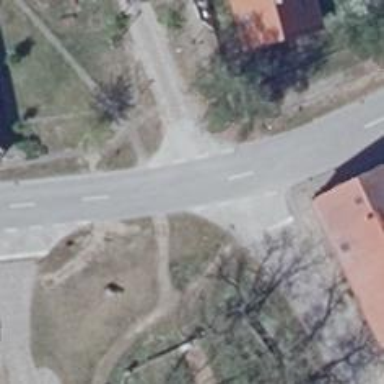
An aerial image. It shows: Secondary road with asphalt surface.